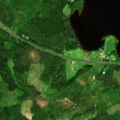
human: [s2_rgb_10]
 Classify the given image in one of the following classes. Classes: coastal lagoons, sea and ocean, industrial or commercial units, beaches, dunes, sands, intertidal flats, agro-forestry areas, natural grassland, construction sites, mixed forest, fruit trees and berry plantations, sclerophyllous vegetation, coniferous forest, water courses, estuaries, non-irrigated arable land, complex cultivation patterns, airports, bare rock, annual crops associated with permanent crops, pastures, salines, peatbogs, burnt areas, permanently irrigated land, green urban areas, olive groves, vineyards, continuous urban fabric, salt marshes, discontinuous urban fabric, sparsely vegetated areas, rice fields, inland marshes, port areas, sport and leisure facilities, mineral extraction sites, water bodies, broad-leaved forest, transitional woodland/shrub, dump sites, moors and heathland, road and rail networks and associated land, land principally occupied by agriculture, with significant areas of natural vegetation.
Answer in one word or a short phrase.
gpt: coniferous forest, mixed forest, transitional woodland/shrub, water bodies